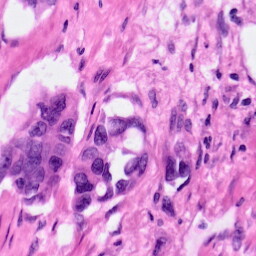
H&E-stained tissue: Pancreatic